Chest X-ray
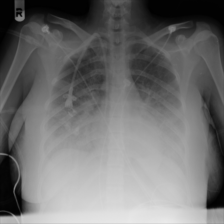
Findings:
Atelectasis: negative
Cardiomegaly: negative
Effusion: negative
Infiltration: negative
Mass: negative
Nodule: negative
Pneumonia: negative
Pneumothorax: negative
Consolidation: negative
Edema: negative
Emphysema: negative
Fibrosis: negative
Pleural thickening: negative
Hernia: negative